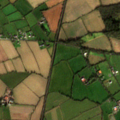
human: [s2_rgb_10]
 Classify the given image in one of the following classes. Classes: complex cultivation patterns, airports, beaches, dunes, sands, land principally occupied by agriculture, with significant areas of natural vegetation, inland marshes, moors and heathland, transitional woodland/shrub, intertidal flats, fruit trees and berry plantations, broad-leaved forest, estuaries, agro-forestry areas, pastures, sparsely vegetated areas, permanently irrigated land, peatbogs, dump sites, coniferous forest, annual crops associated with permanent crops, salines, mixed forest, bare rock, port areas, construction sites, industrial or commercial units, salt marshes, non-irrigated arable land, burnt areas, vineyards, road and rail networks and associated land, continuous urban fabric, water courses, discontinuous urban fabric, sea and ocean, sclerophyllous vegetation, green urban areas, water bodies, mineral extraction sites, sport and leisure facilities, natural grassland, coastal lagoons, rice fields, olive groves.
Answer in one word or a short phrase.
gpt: non-irrigated arable land, pastures